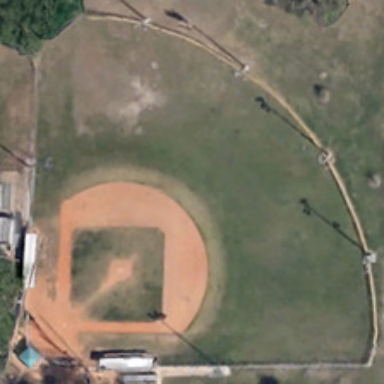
There is a fan shaped baseball field with a bushy tree in its corner .